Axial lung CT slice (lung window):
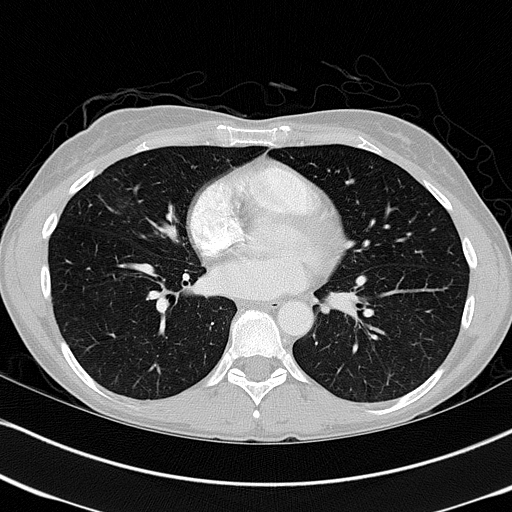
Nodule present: no